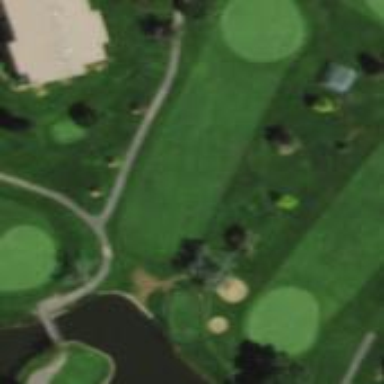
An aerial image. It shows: Golf hole for the sport of golf.